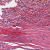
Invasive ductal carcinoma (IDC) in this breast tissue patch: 0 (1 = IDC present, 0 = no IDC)